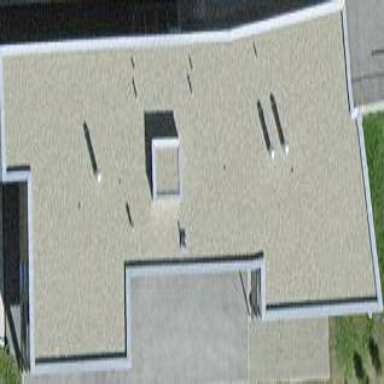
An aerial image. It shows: Detached building with flat roof.